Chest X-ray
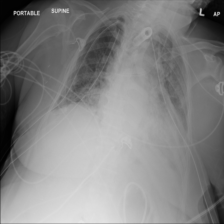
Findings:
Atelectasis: negative
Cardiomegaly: negative
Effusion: negative
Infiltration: negative
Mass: negative
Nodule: negative
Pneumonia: negative
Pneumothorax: negative
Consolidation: negative
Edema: negative
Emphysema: negative
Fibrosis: negative
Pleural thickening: negative
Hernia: negative